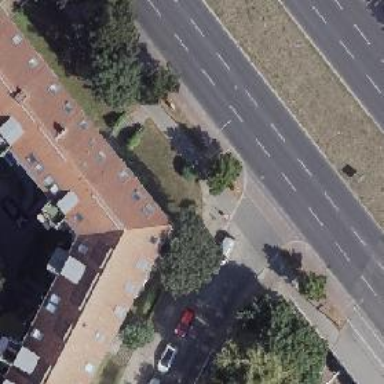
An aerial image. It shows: Parking lane designated for parking.